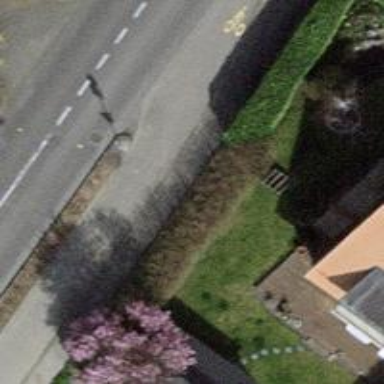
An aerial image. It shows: Asphalt sidewalk next to cycleway.